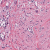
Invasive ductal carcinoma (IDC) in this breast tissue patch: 1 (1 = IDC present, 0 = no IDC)